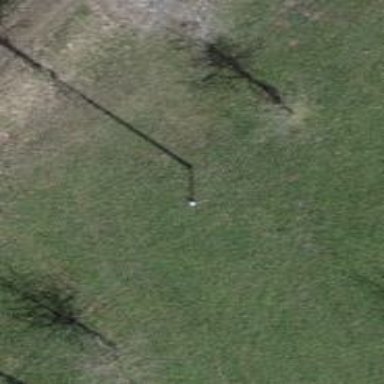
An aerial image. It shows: Minor power line with 3 cables.